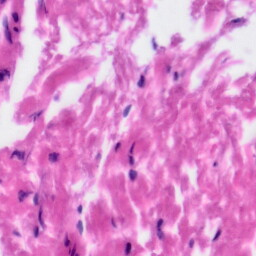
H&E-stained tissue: Tonsil